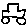
Label: car